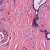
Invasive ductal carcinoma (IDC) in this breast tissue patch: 1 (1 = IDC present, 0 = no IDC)